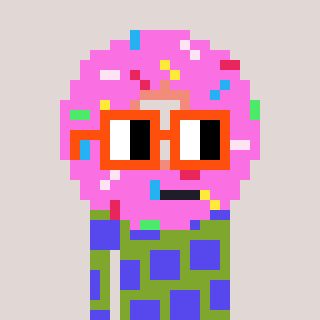
a pixel art character with square orange glasses, a doughnut-shaped head and a slimegreen-colored body on a warm background